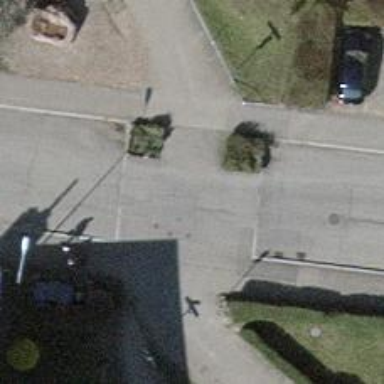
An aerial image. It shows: Unmarked crossing with traffic calming table on the road.